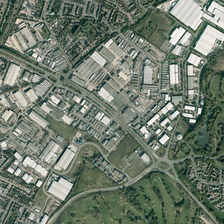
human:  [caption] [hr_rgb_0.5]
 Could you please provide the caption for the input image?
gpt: next to the road is a large factory .

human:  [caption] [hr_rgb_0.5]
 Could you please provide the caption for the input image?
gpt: many roads around the factory .

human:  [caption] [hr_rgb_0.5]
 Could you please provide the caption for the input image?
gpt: next to the road is a large factory .

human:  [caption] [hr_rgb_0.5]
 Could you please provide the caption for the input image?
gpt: many roads around the factory .

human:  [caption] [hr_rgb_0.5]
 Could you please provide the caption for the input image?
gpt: many roads around the factory .